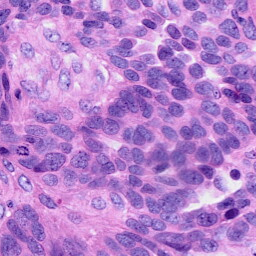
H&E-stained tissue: Ovarian